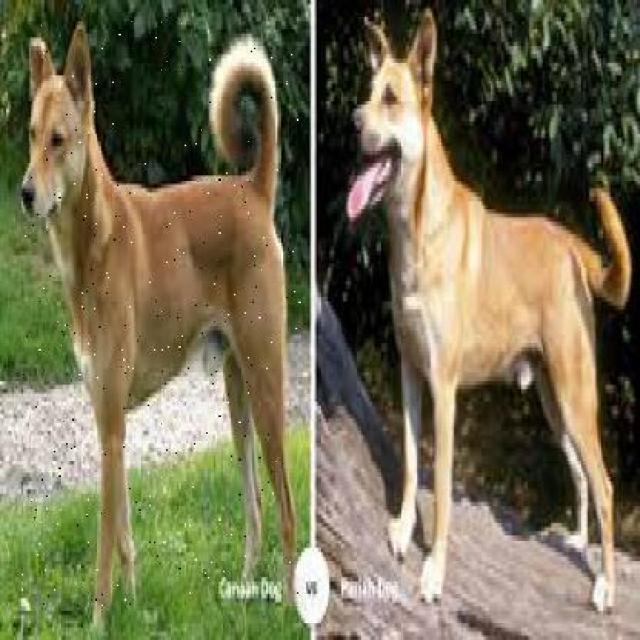
Healthy canine skin — no visible lesions, inflammation, or abnormalities. The skin and coat appear normal.